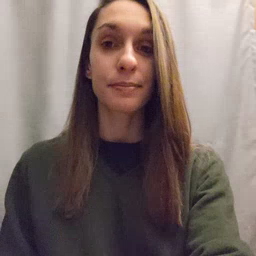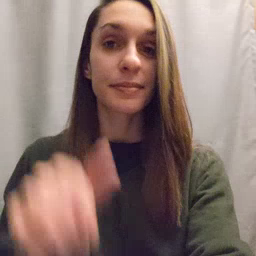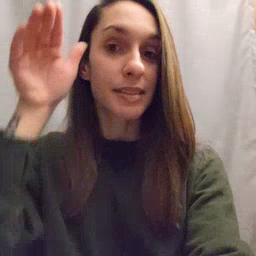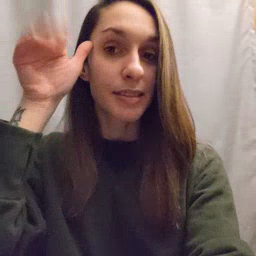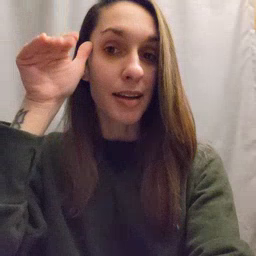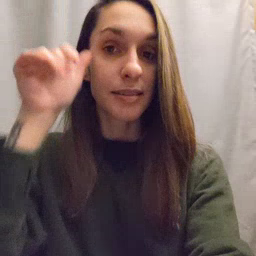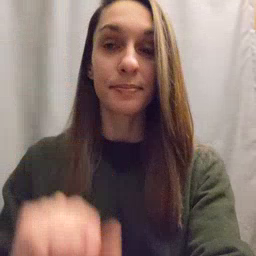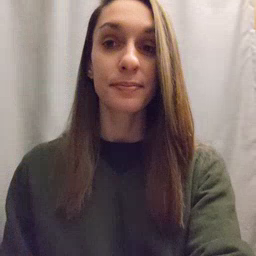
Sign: donkey